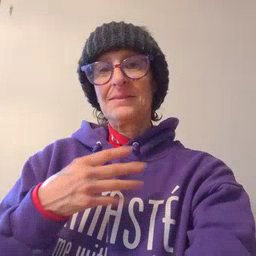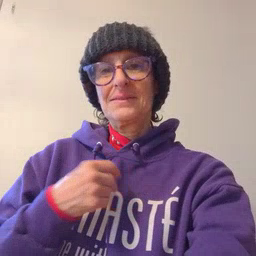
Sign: white